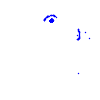
Particle: electron